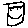
Label: smiley face